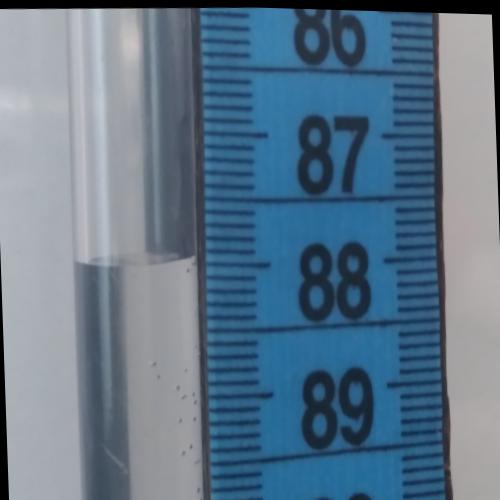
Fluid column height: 88.0 cm